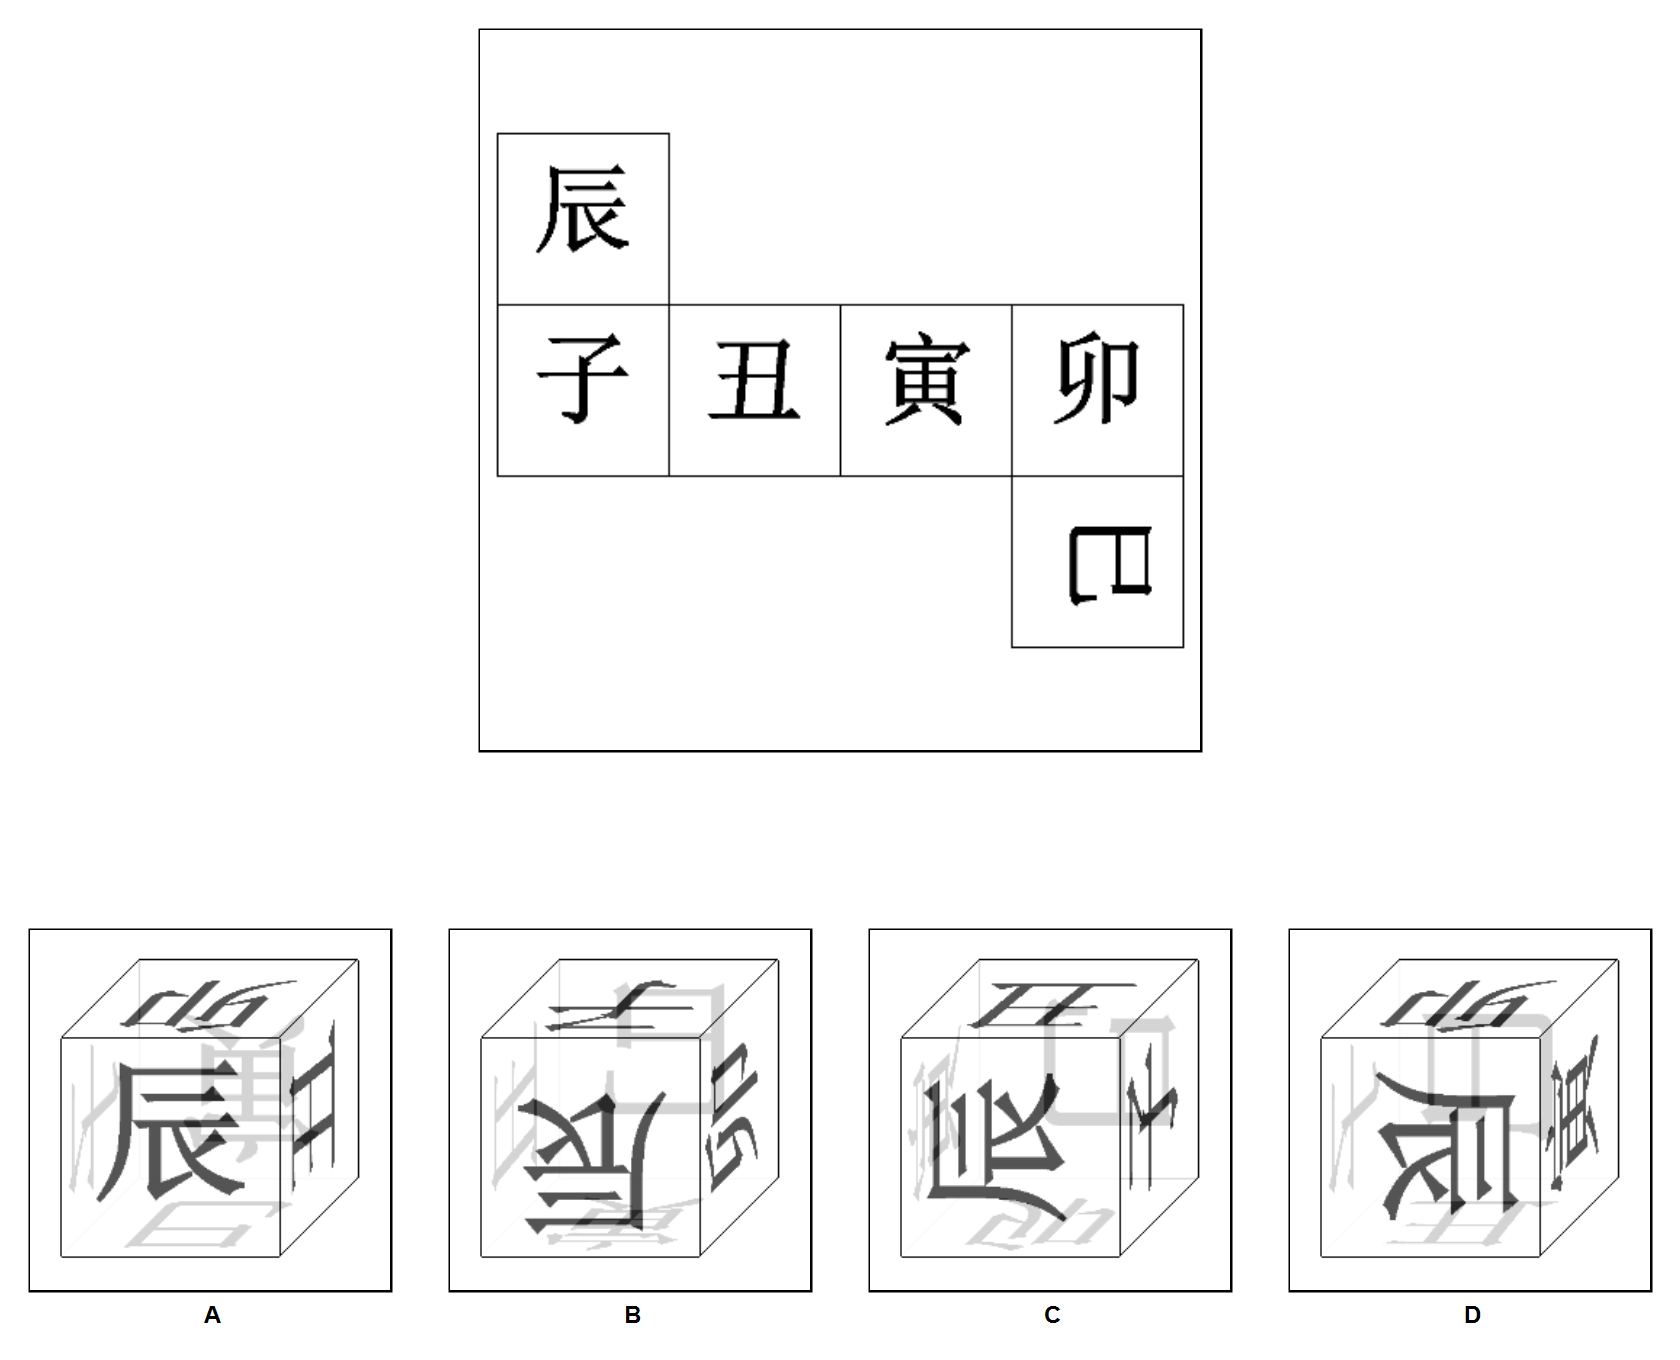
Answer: A